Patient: sex F, age 61
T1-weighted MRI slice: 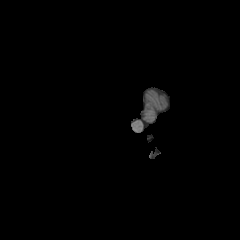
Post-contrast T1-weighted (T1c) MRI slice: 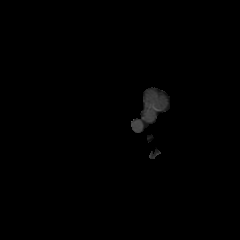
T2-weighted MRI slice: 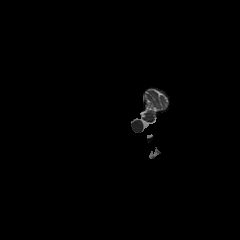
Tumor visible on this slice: no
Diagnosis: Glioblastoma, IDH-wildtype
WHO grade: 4